Question: '''
public class createShell{
System.out.println("Inside shell create");
display = new Display();
shell = new Shell(display);
shell.setSize(990, 590);
shell.setLayout(new GridLayout());
Composite comp = new Composite(shell, SWT.NO_FOCUS);
comp.setBounds(10, 10, 720, 400);
}
'''
I have existing code like this. Need to set a background image to shell. How to give relative path of image.
The folder structure of plug-in(com.vcc.rac.ks5lmpp) is as per image.<URL>
There exists a image folder(plugins\com.rac.ks5lmpp\src\com\kjj
ac\ks5lmpp\stylesheets\dialogs\images) in which the image is there which I want to pass as background.
Image size is of 676X324 of PNG type.
Thanks in advance.

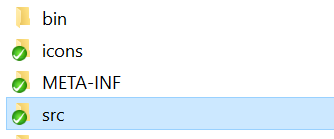
Answer: You use 'FileLocator' in an Eclipse plug-in to find resources in the plug-in.
'''
Bundle bundle = FrameworkUtil.getBundle(getClass()); // Or some other way to find the current bundle
URL url = FileLocator.find(bundle, new Path("path within the plugin"));
ImageDescriptor desc = ImageDescriptor.createFromURL(url);
Image image = desc.createImage();
shell.setBackgroundImage(image);
'''
Note: You should arrange to dispose of the image when the shell closes.
Be sure that the 'build.properties' for the plug-in includes the images.
'FileLocator' is 'org.eclipse.core.runtime.FileLocator'.
'Path' is 'org.eclipse.core.runtime.Path' (not the java.nio.file Path)
'ImageDescriptor' is 'org.eclipse.jface.resource.ImageDescriptor'